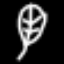
Label: leaf